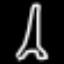
Label: The Eiffel Tower